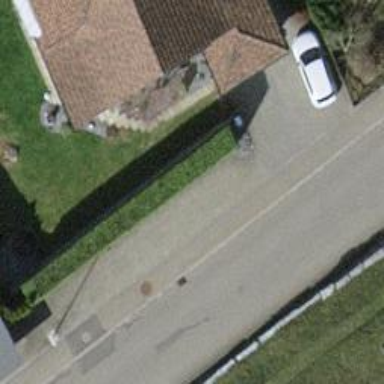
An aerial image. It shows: Hedge barrier.